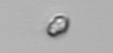
Label: Heterocapsa_rotundata